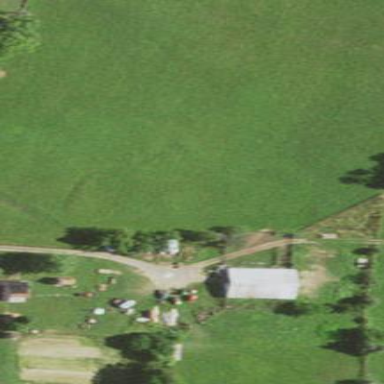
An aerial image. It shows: Farmyard area.